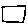
Label: square